Chest X-ray:
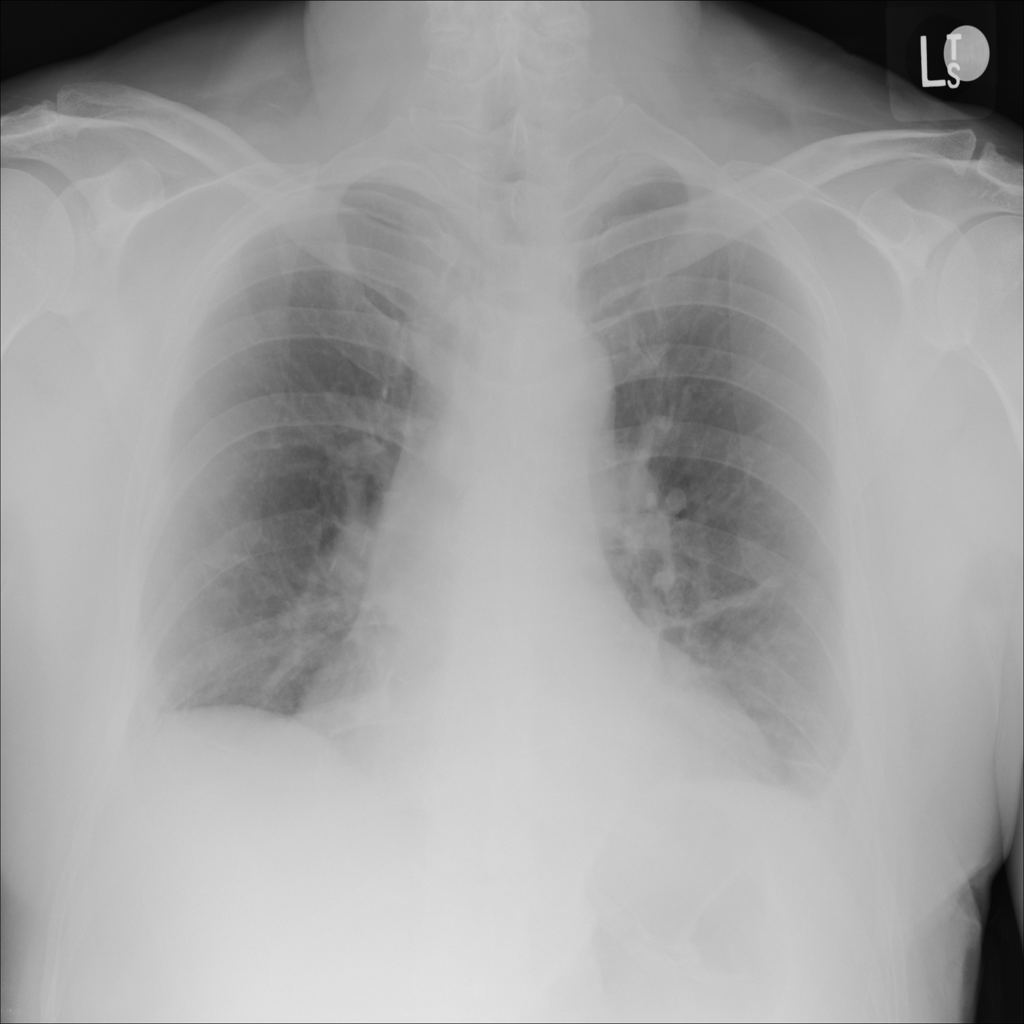
Findings: Atelectasis, Effusion
No abnormal finding: no